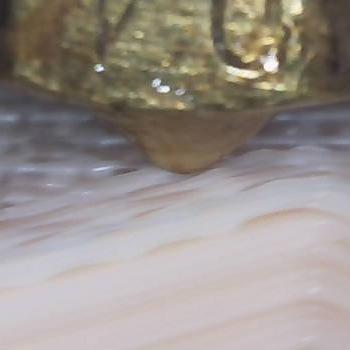
Flow rate: 39%